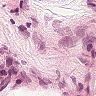
Metastatic tissue present: no